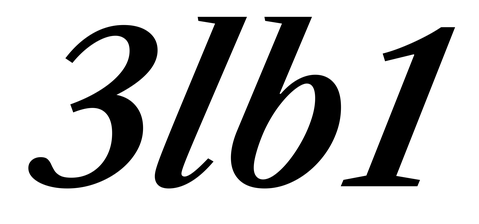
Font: LibreCaslonText-Italic_SemiBold_Italic